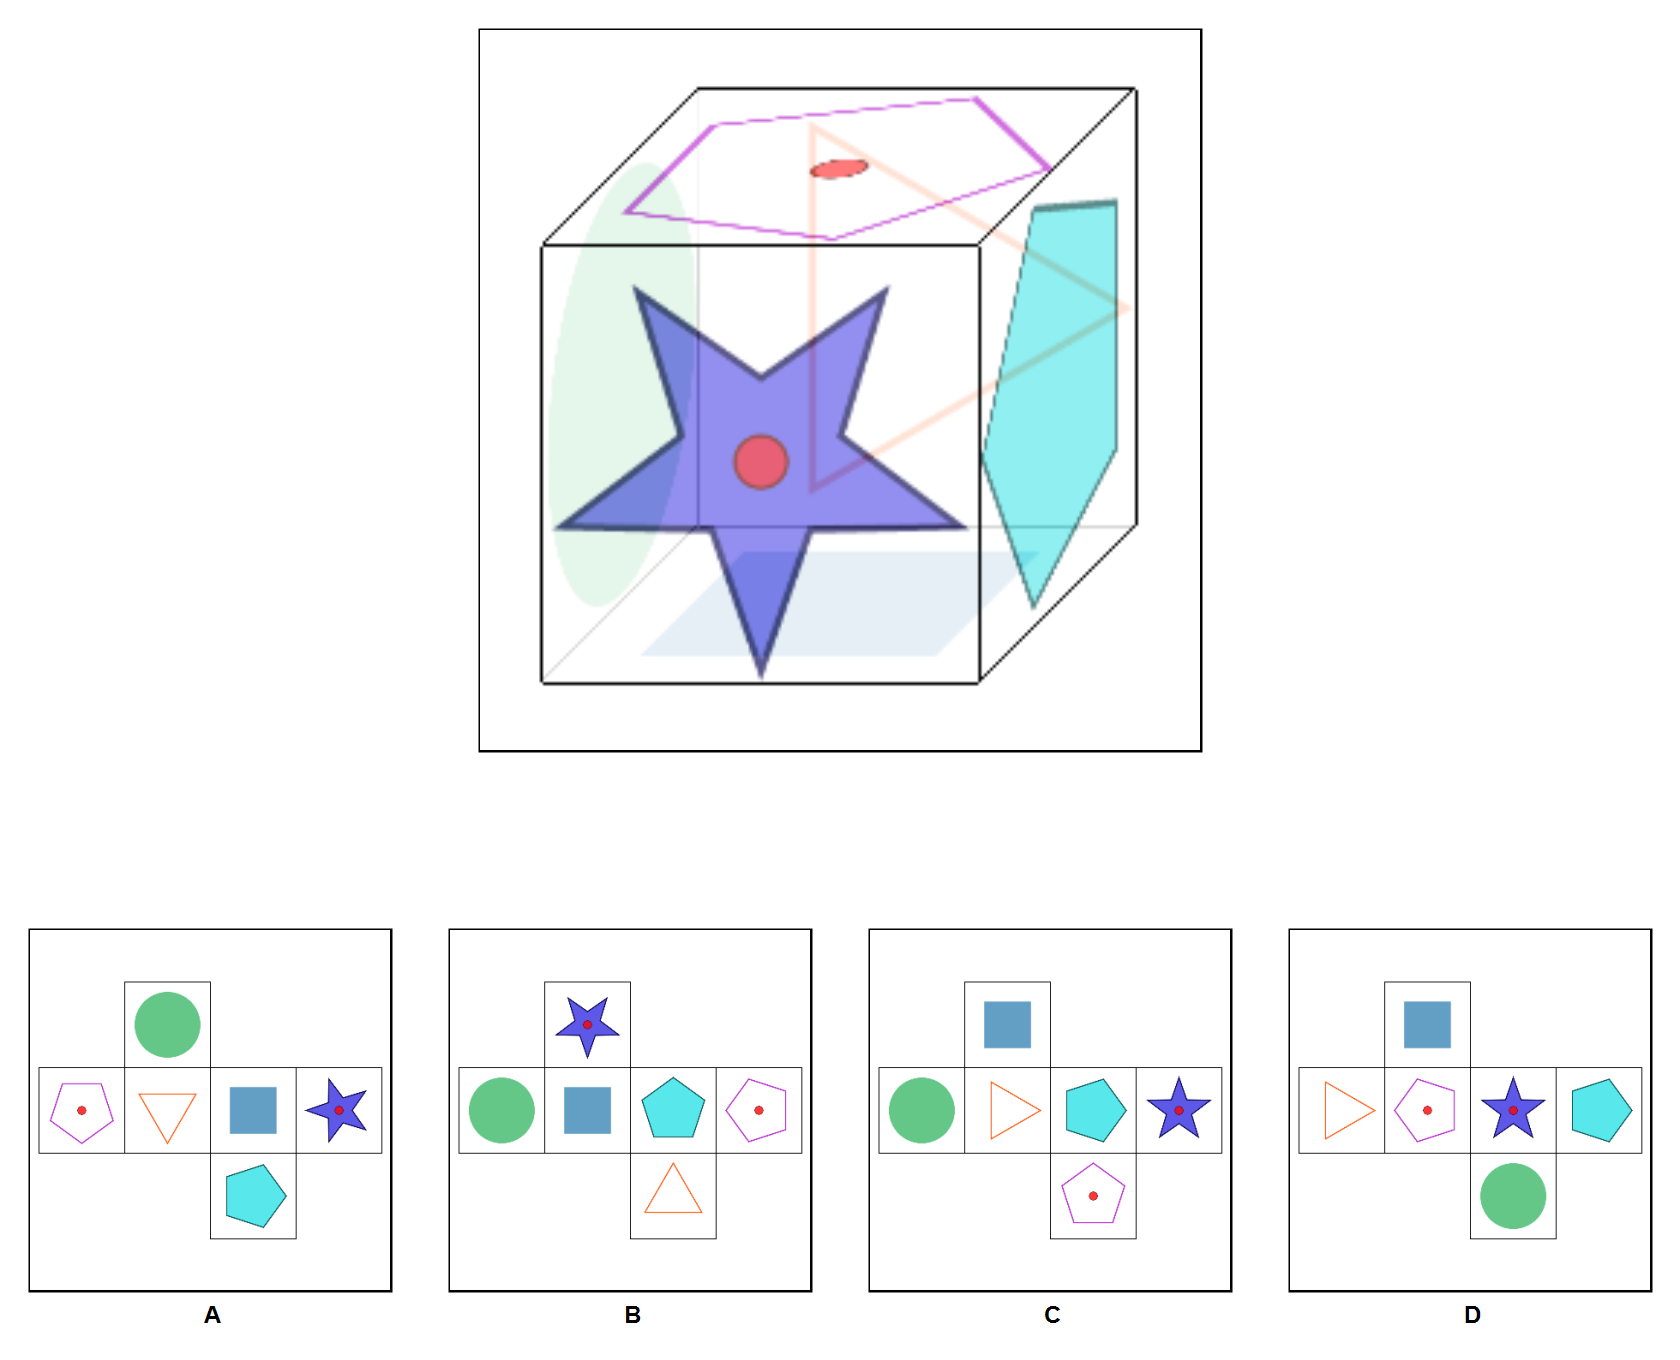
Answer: D